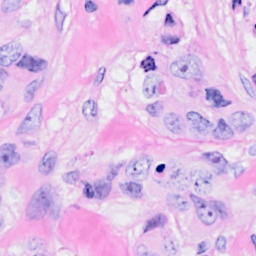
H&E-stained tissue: Breast